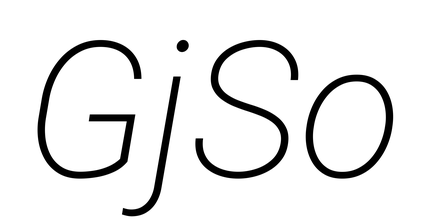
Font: Roboto-Italic_ExtraLight_Italic